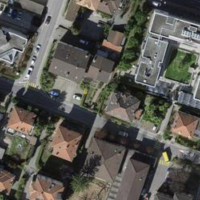
EUNIS habitat code: 54
Species observed at this site:
Cephalanthera longifolia